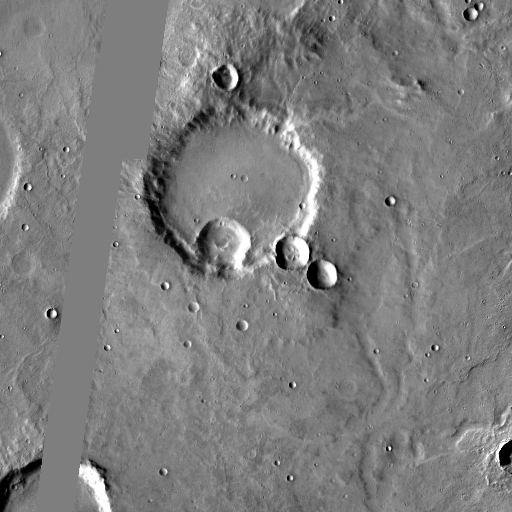
Crater classes present: Background, Other, Buried, Secondary